The image is an STFT spectrogram (time versus frequency) of a rolling-element bearing's vibration signal. Diagnose the bearing from this image, choosing from: normal, inner_race, outer_race, ball.
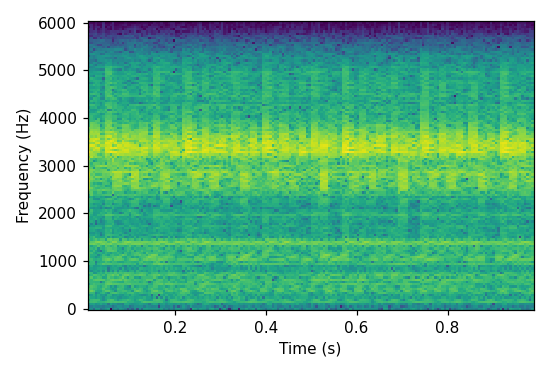
Answer: outer_race